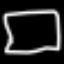
Label: square